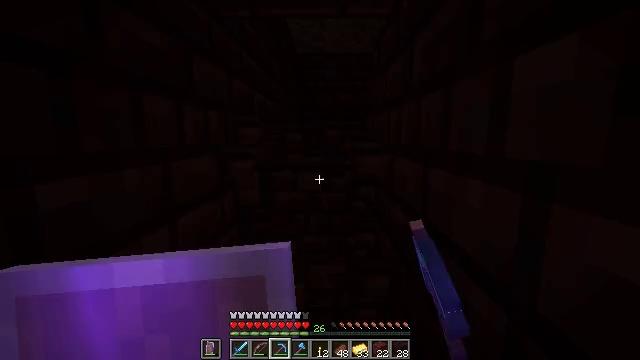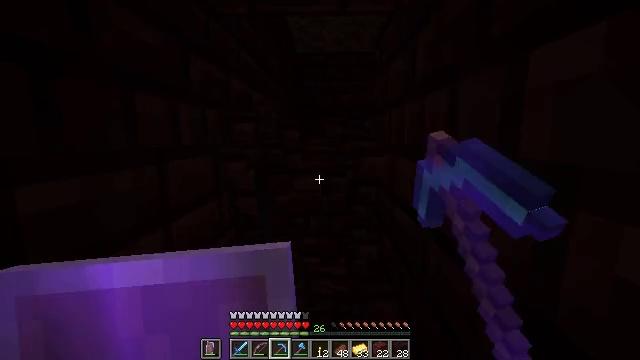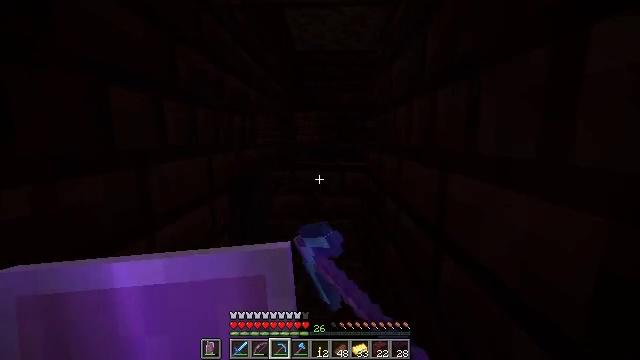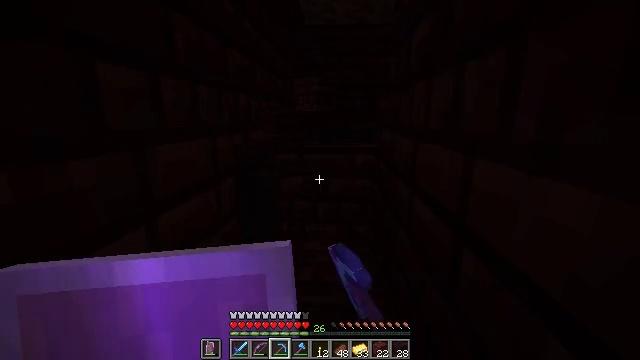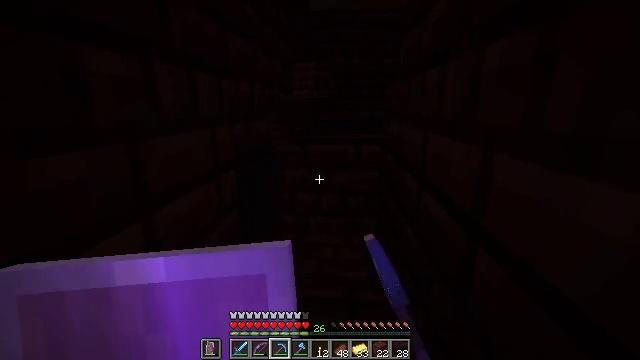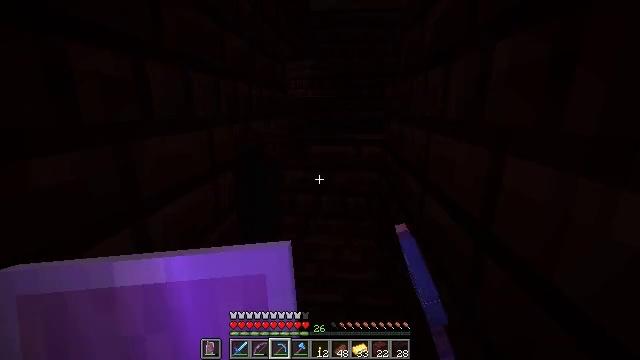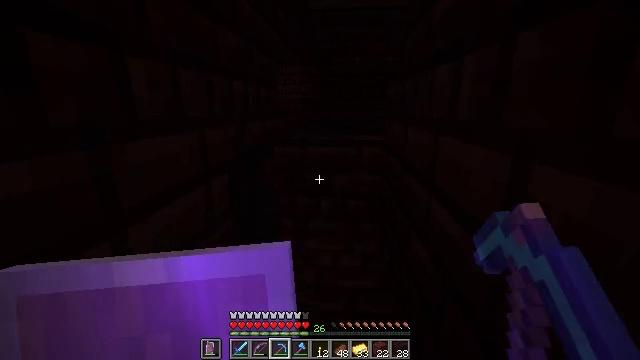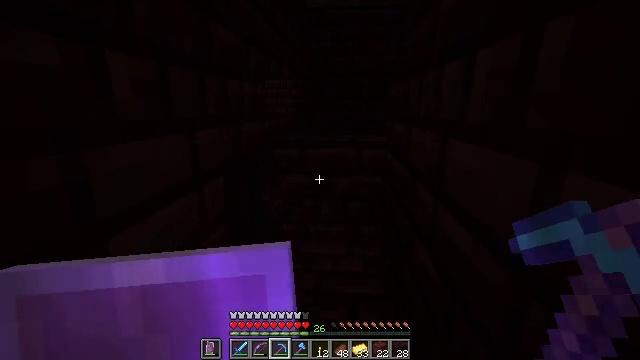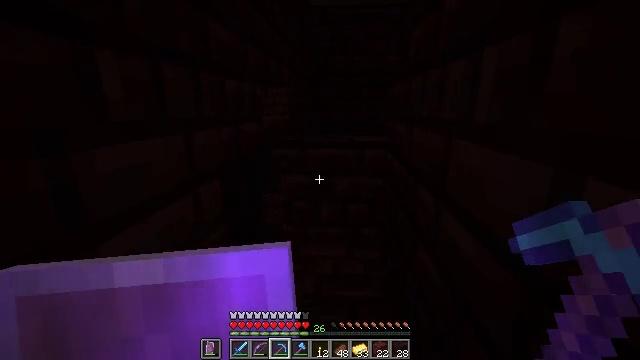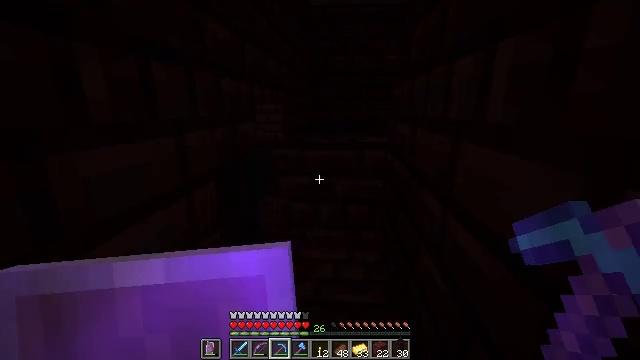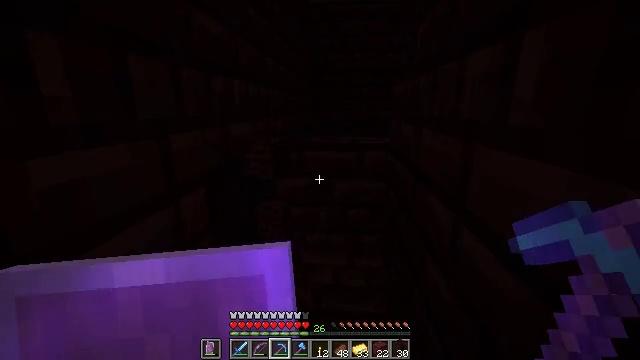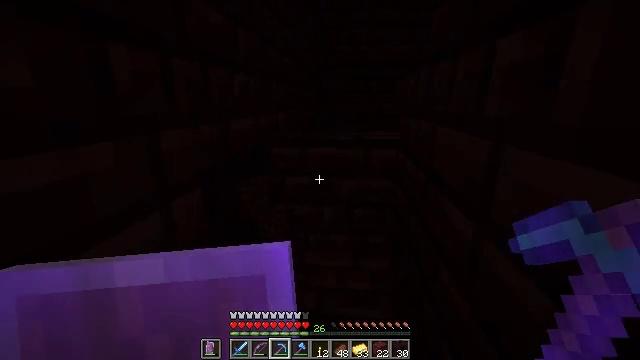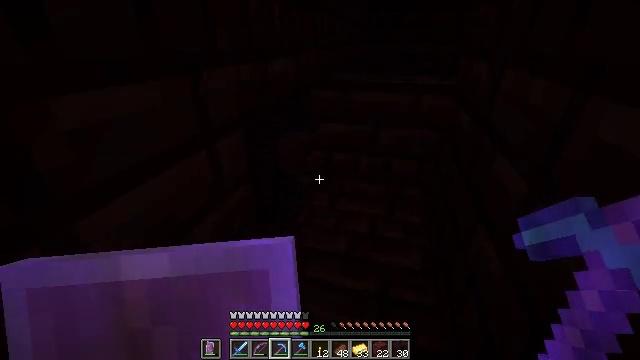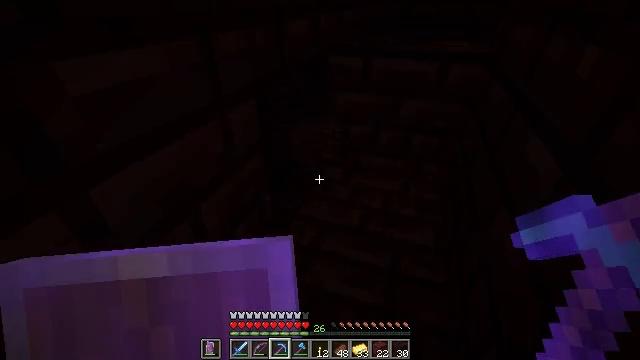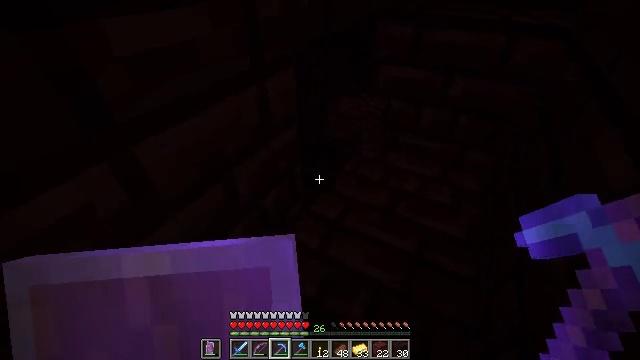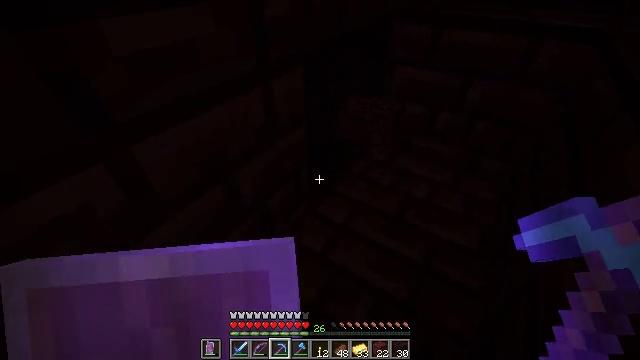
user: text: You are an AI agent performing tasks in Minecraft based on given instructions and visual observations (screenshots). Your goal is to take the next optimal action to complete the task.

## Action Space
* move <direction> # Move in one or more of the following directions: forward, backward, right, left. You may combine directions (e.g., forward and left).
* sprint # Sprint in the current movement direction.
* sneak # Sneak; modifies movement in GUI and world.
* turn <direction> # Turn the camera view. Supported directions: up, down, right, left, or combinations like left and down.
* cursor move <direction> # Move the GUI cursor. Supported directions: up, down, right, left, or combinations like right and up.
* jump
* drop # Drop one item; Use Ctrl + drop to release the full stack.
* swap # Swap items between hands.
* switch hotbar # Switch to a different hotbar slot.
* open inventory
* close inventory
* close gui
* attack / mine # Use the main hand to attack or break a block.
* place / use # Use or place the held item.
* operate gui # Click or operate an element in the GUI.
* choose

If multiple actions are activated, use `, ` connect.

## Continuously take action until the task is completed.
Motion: motion action
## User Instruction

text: Remove the nether brick stairs to remodel an area.
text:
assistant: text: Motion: move forward, sneak, attack / mine
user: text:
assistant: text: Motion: move forward, sneak
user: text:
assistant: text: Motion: move forward, sneak, turn left and down
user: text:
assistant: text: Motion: move forward, sneak, turn left and down
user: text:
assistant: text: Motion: move forward, sneak
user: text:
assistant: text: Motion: move forward, sneak
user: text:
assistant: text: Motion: move forward, sneak
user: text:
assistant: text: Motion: move forward, sneak
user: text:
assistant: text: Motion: move forward, sneak
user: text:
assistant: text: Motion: move forward, sneak
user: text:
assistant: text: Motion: move forward, sneak, turn left and down
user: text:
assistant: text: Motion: sneak, turn left and down
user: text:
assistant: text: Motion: sneak, turn left and down
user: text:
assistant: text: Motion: move forward and move right, sneak, turn left and down
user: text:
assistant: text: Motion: move forward and move right, sneak, turn left
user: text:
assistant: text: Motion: move forward and move right, sneak, turn left
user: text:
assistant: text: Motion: move forward and move right, sneak, turn left
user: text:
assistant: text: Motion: move forward and move right, sneak, turn left
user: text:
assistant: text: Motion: move forward and move right, sneak, turn left
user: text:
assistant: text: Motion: move forward and move right, sneak, turn left
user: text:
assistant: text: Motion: move forward and move right, sneak
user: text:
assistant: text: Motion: move forward and move right, sneak, turn left
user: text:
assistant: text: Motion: move forward and move right, sneak
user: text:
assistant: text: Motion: move forward and move right, sneak, turn left
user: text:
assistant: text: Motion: move forward and move right, sneak, turn left
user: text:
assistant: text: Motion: move forward and move right, sneak
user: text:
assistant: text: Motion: move forward and move right, sneak
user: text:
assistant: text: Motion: move forward and move right, sneak, turn right and up
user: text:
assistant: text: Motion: move forward and move right, sneak, turn right and up
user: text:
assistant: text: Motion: move forward and move right, sneak, turn right and up